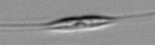
Label: Cylindrotheca